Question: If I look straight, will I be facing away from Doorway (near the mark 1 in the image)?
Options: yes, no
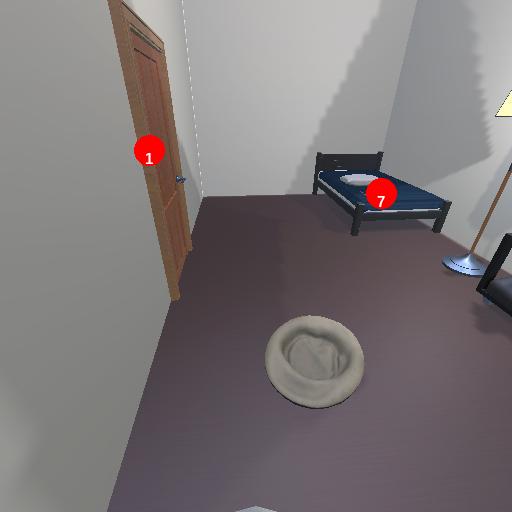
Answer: yes